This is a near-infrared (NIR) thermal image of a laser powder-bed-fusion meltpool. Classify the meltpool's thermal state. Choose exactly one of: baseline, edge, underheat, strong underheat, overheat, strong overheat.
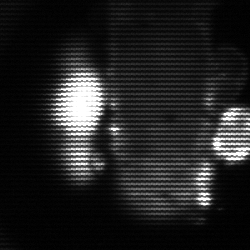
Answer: strong underheat